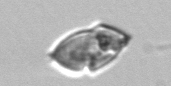
Label: Gyrodinium